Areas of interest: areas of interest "Post Office"
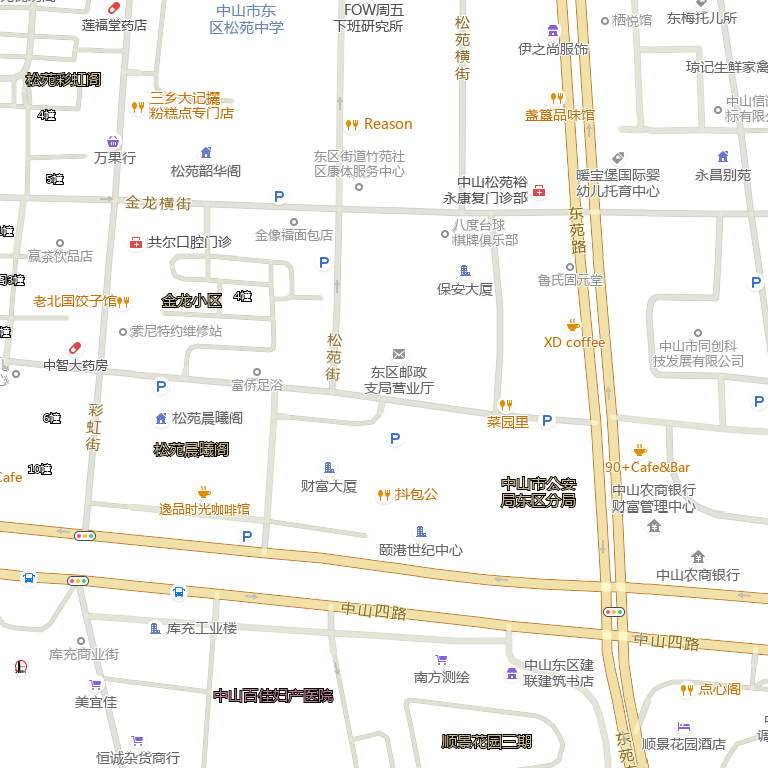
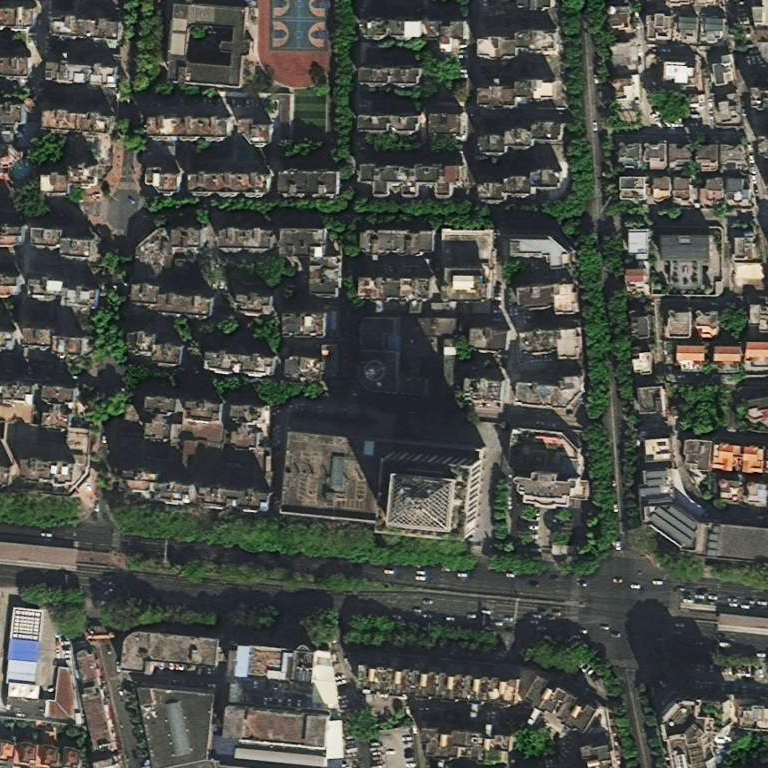